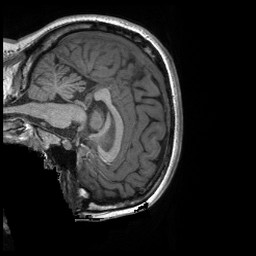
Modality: T1w
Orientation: sagittal
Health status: ill
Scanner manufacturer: siemens
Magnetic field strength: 3 T
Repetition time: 2.3 s
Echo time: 0.00243 s